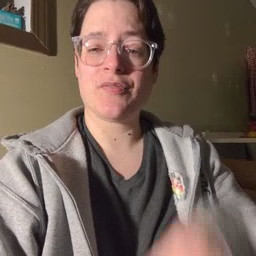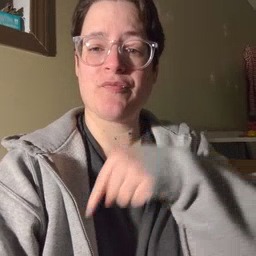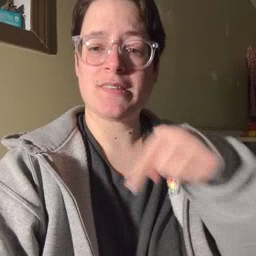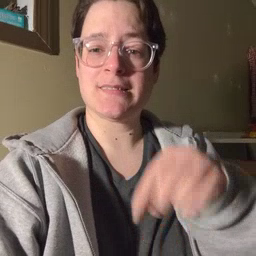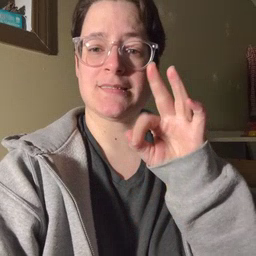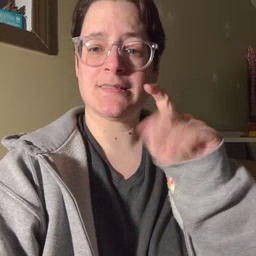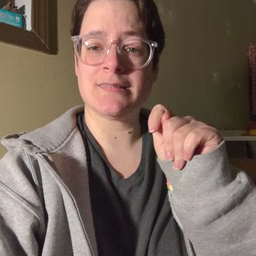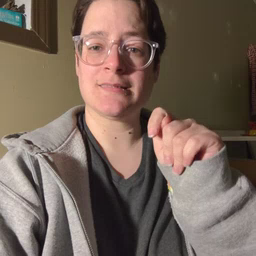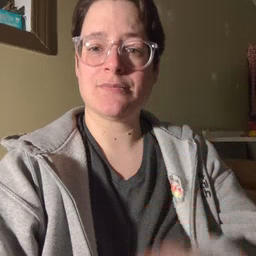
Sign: feet